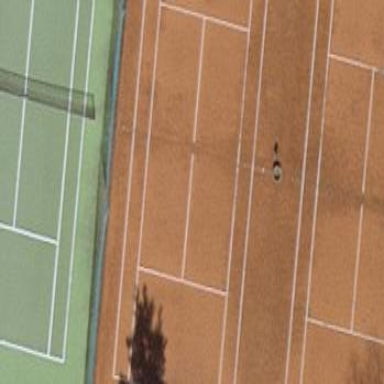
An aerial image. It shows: Clay tennis court in leisure land pitch.